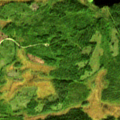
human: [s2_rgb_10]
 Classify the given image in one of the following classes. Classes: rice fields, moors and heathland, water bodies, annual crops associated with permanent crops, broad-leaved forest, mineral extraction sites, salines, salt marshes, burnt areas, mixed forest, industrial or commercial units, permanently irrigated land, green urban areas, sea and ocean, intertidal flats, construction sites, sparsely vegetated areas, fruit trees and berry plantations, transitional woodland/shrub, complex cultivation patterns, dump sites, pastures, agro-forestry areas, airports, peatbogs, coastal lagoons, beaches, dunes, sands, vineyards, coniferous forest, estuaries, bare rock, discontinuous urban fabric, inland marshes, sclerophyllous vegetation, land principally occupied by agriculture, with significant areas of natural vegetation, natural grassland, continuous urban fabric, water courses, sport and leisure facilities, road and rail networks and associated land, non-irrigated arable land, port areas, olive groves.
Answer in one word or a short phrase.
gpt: coniferous forest, mixed forest, transitional woodland/shrub, peatbogs, water bodies